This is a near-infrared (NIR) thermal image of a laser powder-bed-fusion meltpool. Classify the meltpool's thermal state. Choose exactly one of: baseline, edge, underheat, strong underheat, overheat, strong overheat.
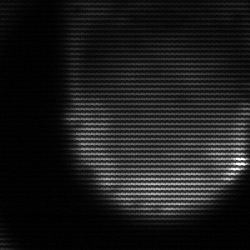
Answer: edge